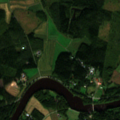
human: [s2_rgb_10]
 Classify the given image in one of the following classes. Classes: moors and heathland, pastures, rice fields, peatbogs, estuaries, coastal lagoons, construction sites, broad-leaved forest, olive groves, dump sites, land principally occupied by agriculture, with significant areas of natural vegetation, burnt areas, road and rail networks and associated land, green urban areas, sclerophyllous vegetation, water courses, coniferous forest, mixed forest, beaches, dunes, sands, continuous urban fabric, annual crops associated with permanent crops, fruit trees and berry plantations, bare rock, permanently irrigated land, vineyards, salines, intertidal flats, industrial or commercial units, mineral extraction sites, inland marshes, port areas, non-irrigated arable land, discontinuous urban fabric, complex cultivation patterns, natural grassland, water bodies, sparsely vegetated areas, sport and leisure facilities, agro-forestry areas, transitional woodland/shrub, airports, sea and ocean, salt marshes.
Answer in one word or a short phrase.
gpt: land principally occupied by agriculture, with significant areas of natural vegetation, coniferous forest, mixed forest, water courses